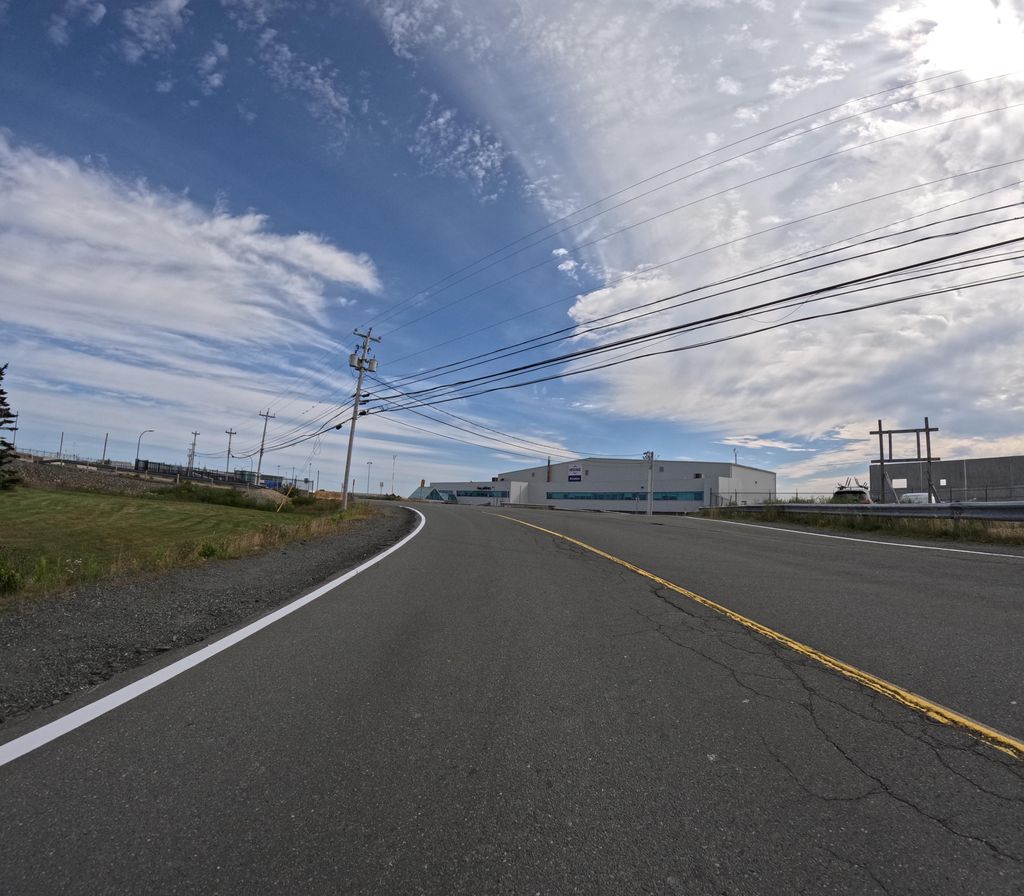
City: st_johns